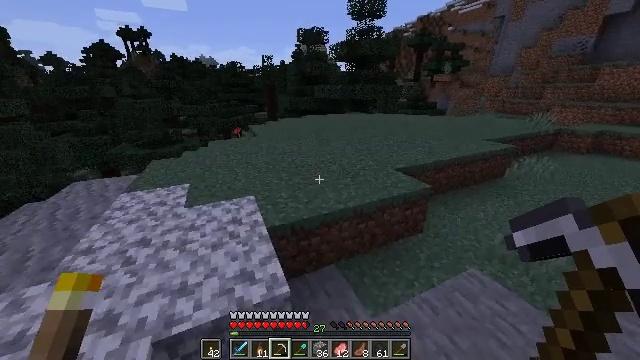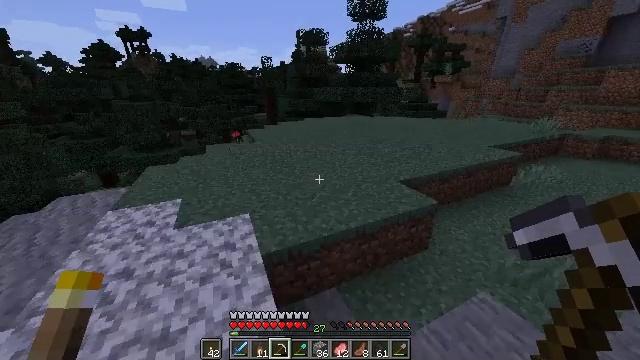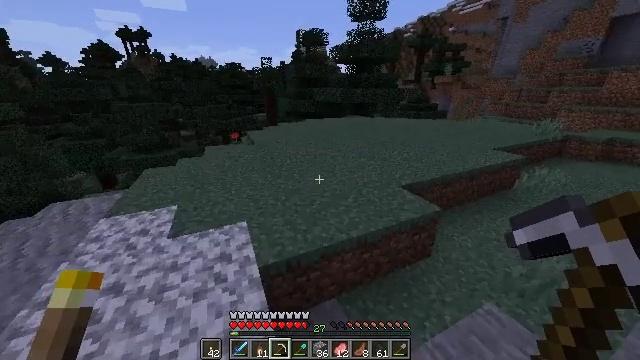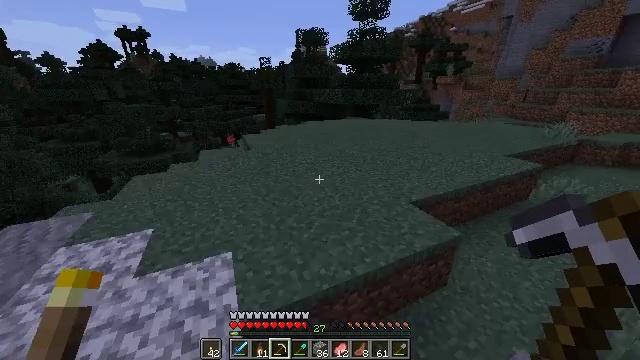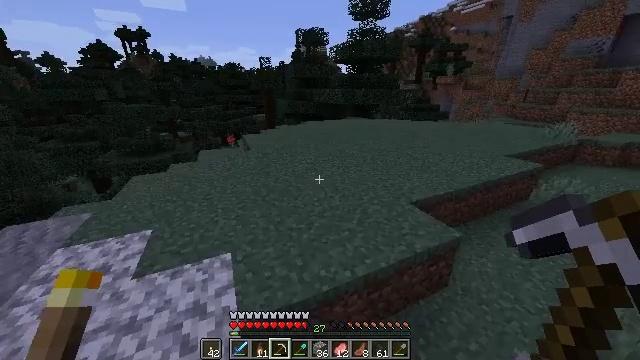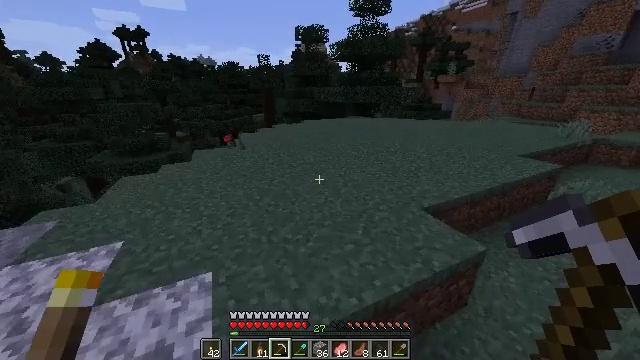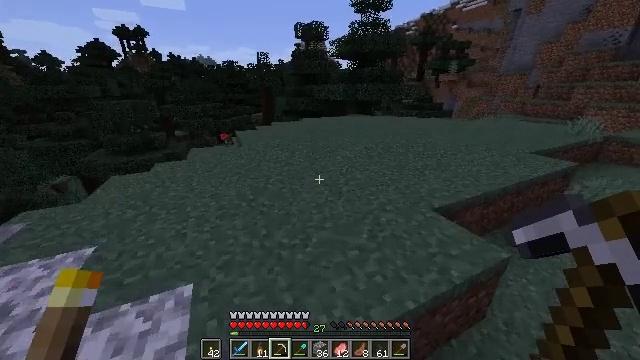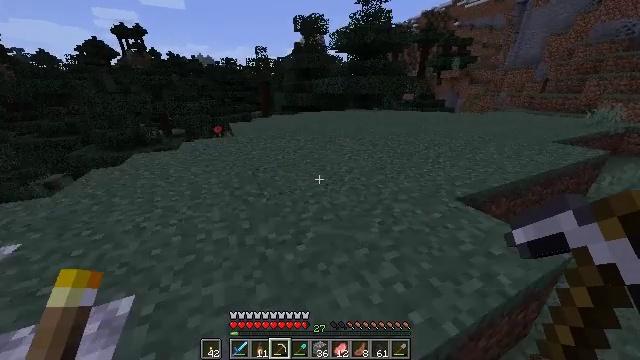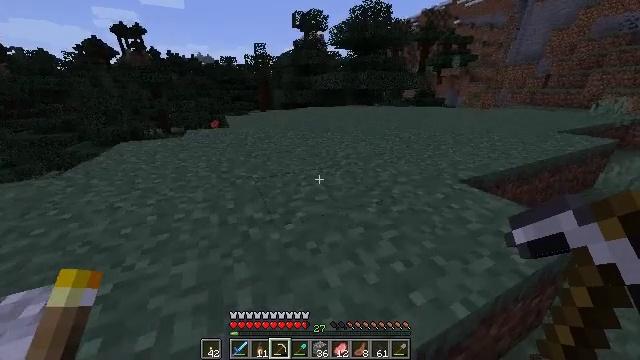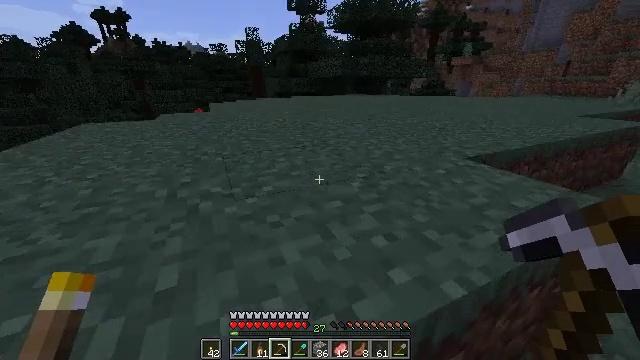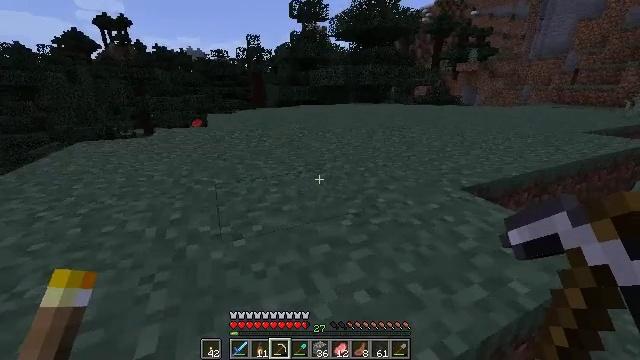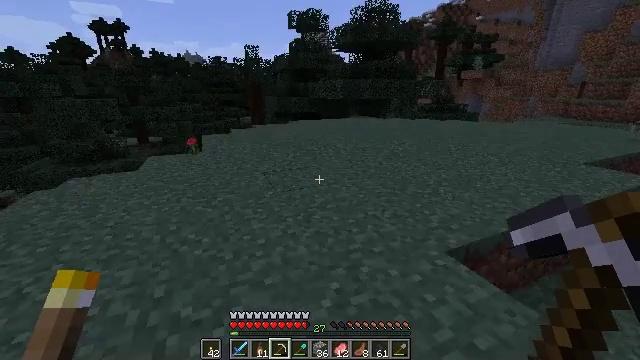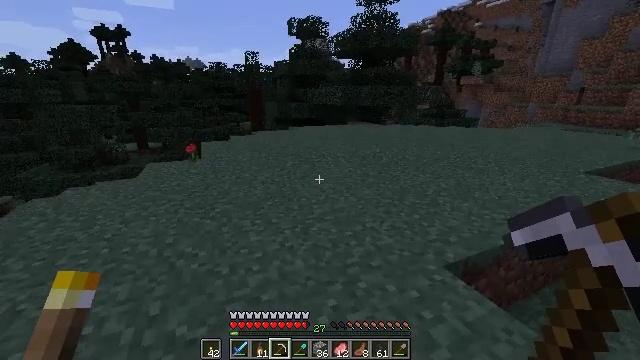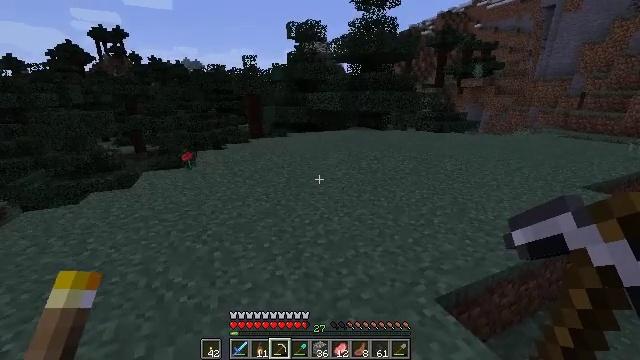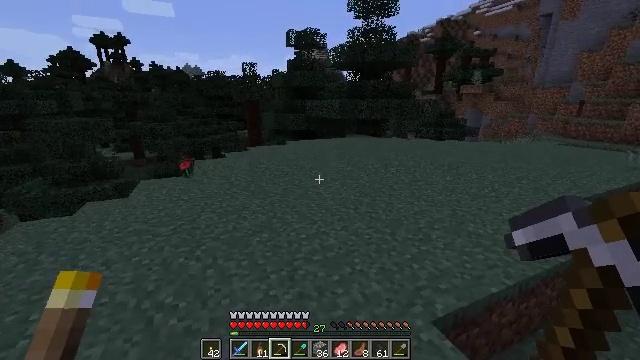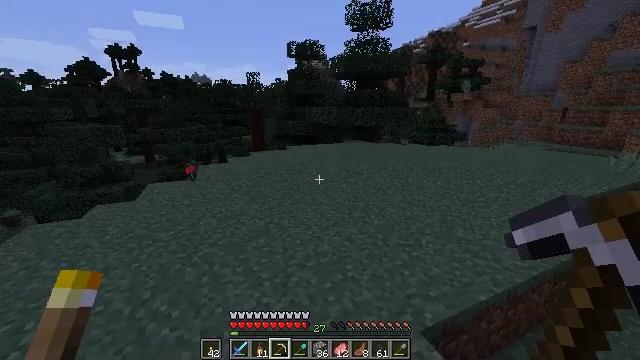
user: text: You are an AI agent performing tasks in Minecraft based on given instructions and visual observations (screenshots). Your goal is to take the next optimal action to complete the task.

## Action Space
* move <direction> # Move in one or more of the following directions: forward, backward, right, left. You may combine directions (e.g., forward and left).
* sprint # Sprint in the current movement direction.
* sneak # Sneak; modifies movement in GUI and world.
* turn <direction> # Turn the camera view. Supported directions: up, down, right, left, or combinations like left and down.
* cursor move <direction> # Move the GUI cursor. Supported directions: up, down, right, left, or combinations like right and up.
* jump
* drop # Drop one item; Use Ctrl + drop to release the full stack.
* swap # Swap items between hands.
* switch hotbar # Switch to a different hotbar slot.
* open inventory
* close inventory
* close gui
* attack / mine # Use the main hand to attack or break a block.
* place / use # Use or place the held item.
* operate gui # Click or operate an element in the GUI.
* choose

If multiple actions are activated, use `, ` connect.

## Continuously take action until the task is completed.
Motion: motion action
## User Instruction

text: Punch the spruce leaves to get saplings.
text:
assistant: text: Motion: move forward, jump
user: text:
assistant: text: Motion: move forward, sprint, jump
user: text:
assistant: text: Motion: move forward, sprint, jump
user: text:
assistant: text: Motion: move forward, sprint, jump
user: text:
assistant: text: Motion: move forward, sprint, jump
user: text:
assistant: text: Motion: move forward, sprint, jump
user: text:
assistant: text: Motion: move forward, sprint, jump
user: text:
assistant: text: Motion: move forward, sprint, jump
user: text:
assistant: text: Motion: move forward, sprint, jump
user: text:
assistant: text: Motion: move forward, sprint, turn up, jump
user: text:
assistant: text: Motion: move forward, sprint, turn up, jump
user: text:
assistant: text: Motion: move forward, sprint, turn up, jump
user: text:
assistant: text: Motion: move forward, sprint, jump
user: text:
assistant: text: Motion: move forward, sprint, turn up, jump
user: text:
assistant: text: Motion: move forward, sprint, jump
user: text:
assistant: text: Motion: move forward, sprint, jump
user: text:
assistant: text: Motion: move forward, sprint, jump
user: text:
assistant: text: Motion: move forward, sprint, jump
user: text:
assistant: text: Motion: move forward, sprint, jump
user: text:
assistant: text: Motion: move forward, sprint, jump
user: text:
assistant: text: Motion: move forward, sprint, jump
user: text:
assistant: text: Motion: move forward, sprint, jump
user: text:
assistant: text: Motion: move forward, sprint, jump
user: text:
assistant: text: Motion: move forward, sprint, jump
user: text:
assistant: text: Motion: move forward, sprint, jump
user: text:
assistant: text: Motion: move forward, sprint, jump
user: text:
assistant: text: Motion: move forward, sprint, jump
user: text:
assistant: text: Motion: move forward, sprint, jump
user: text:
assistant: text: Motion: move forward, sprint, jump
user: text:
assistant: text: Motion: move forward, sprint, jump